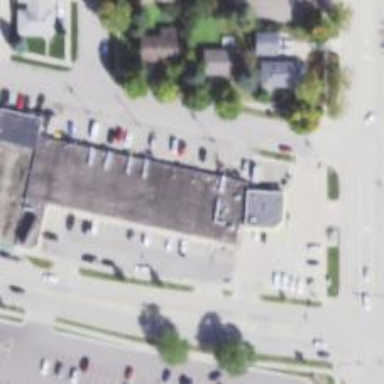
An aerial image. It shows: Convenience shop.